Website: bh-photo
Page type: gifting
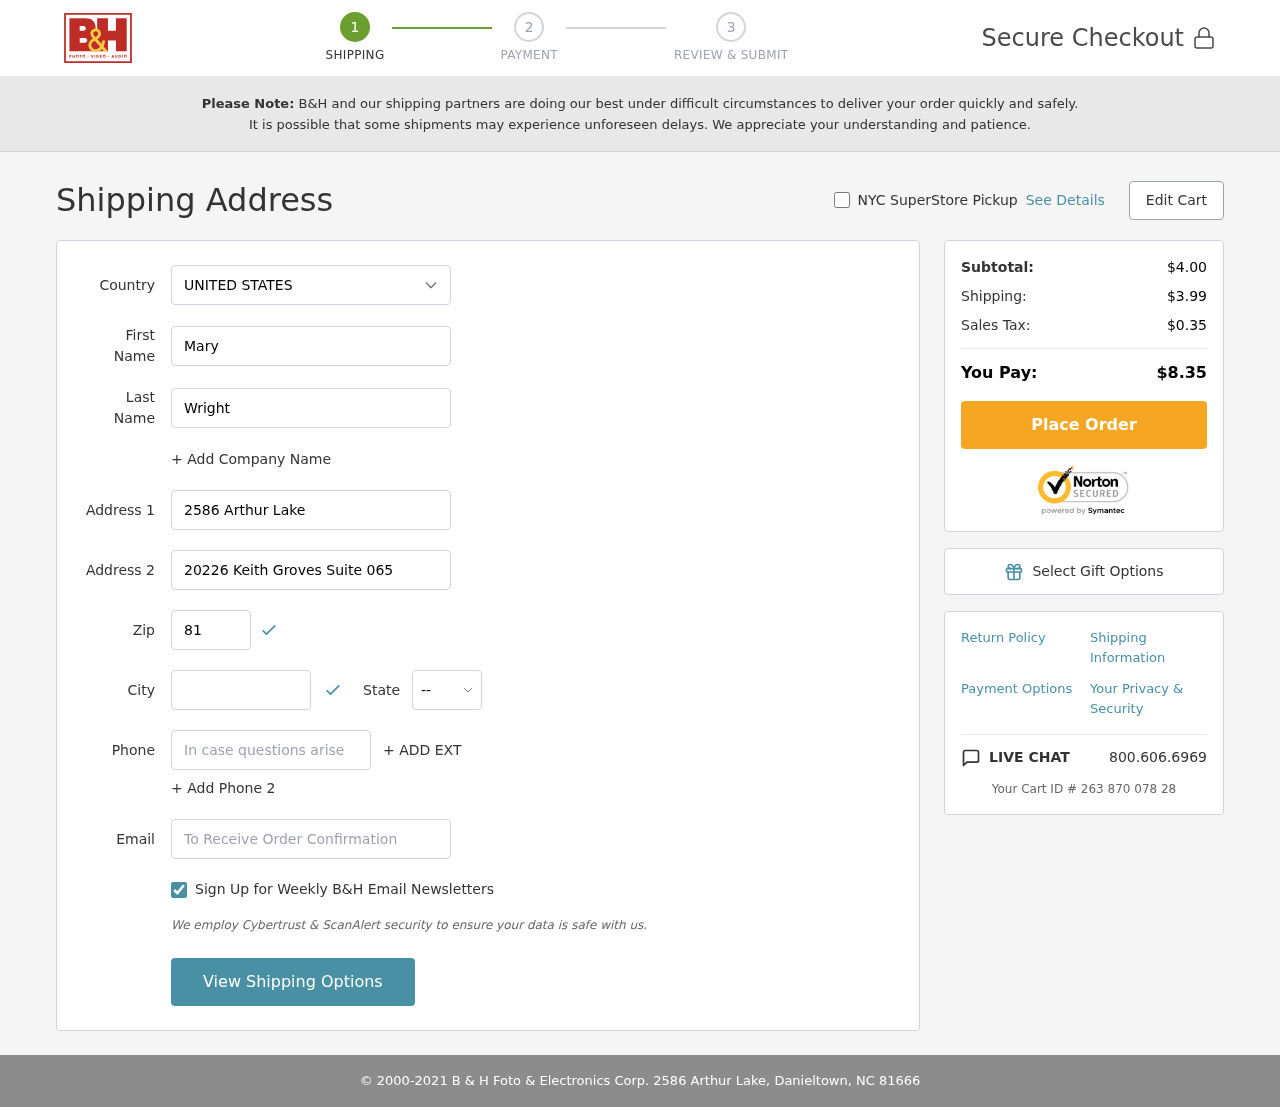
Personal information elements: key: PII_CITY
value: Danieltown
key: PII_COUNTRY
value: United States
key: PII_EMAIL
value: mwright@yahoo.com
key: PII_FIRSTNAME
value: Mary
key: PII_LASTNAME
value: Wright
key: PII_PHONE
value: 4517720695
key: PII_POSTCODE
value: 81666
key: PII_STATE_ABBR
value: NC
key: PII_STREET
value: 2586 Arthur Lake
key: PII_STREET2
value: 20226 Keith Groves Suite 065
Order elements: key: ORDER_SUBTOTAL
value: $4.00
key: ORDER_SHIPPING_COST
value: $3.99
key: ORDER_TAX
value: $0.35
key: ORDER_TOTAL
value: $8.35
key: ORDER_ID
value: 263 870 078 28